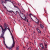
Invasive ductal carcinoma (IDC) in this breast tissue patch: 0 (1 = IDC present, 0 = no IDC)